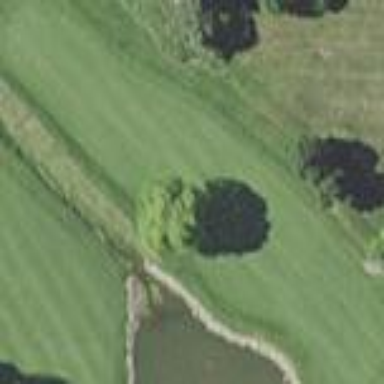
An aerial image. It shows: Grassy golf fairway.